Milling tool wear sample.
Tool blade image: 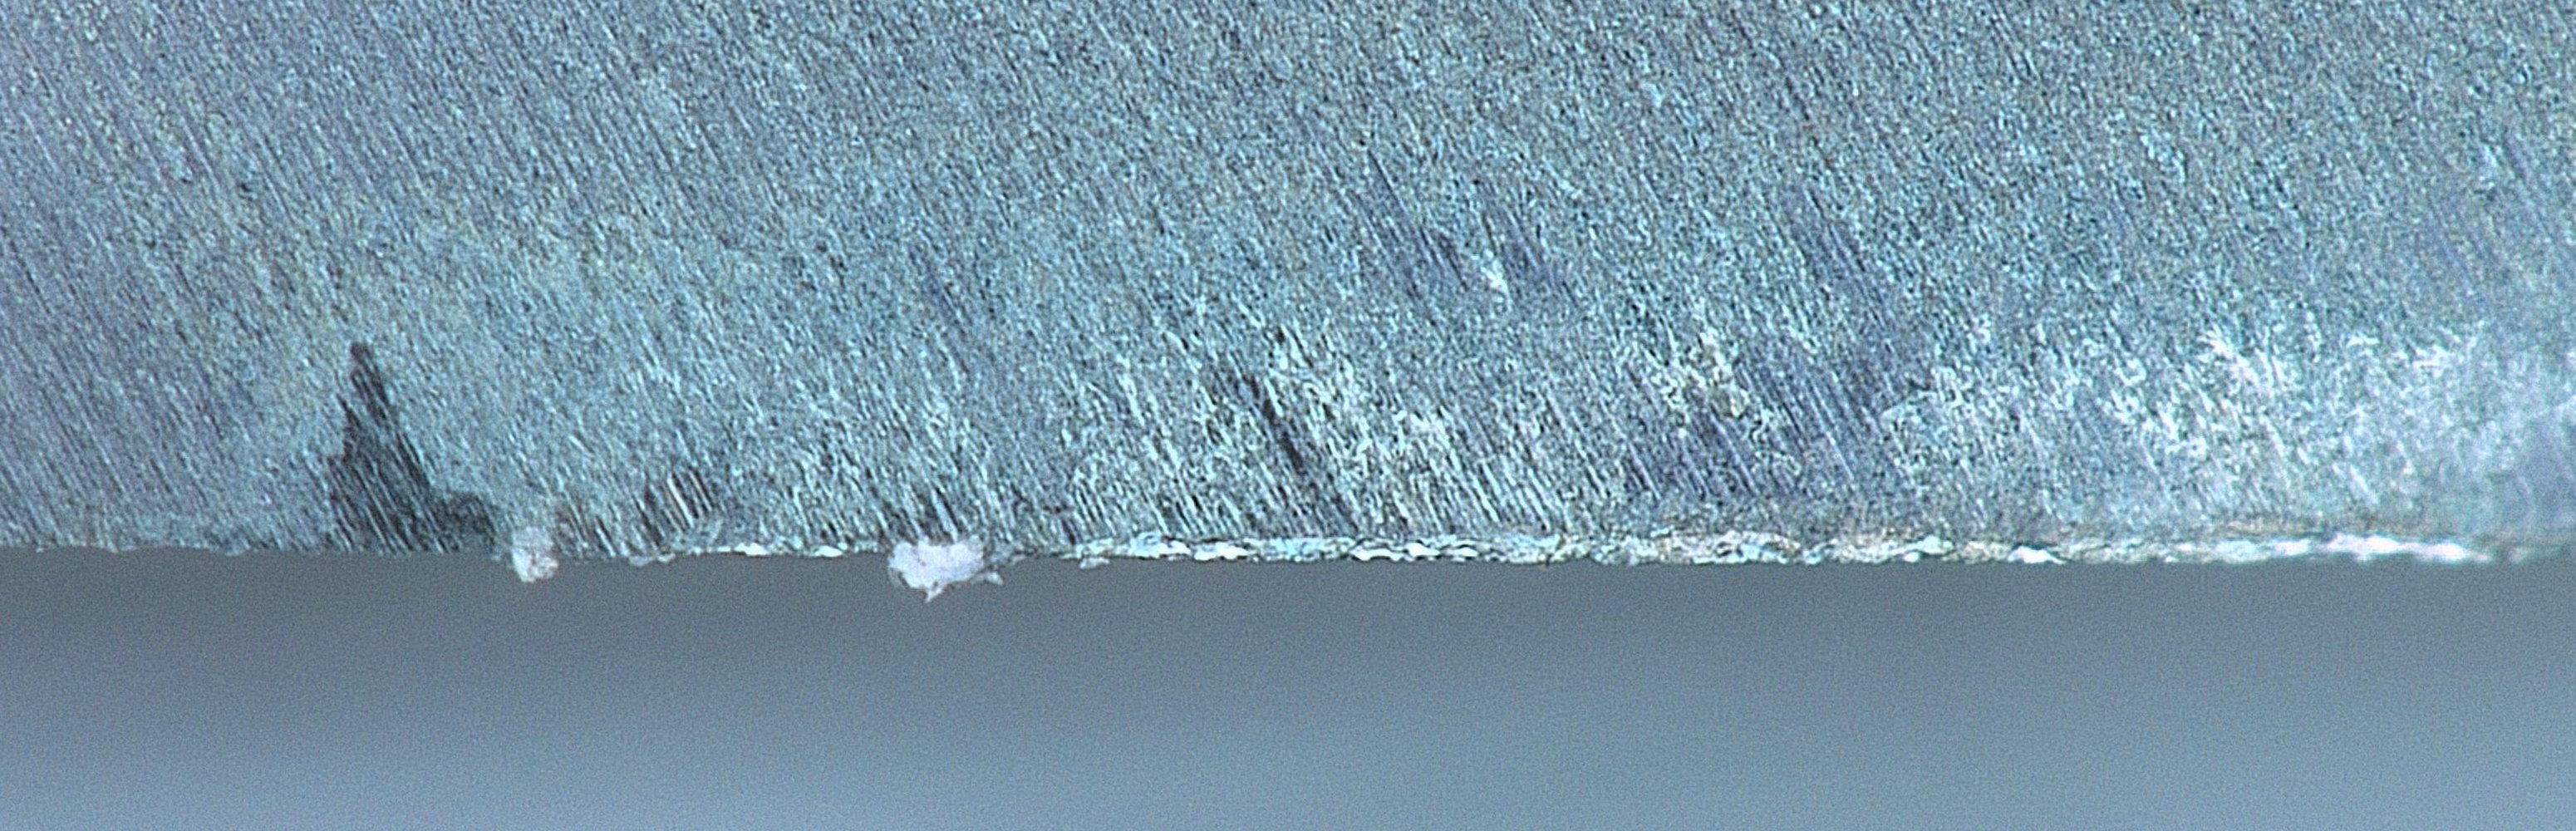
Chip image: 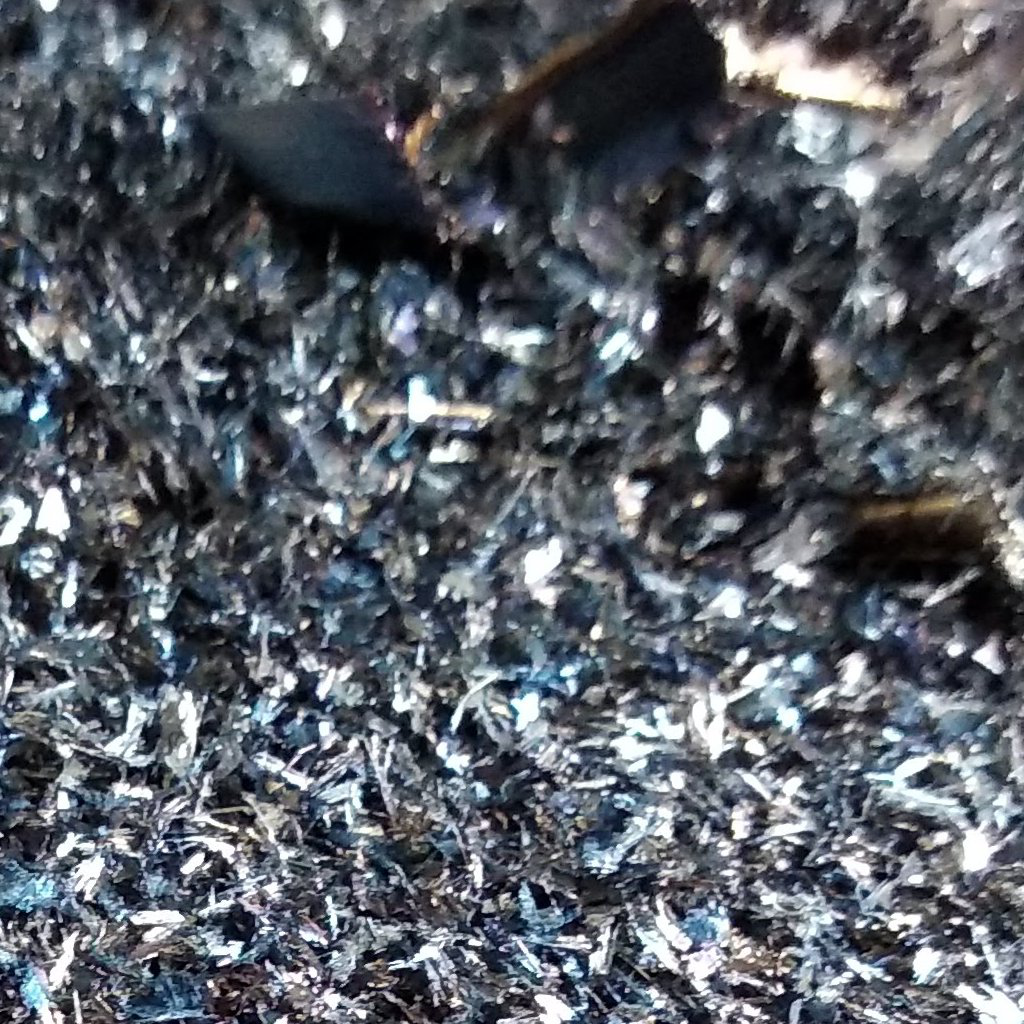
Workpiece image: 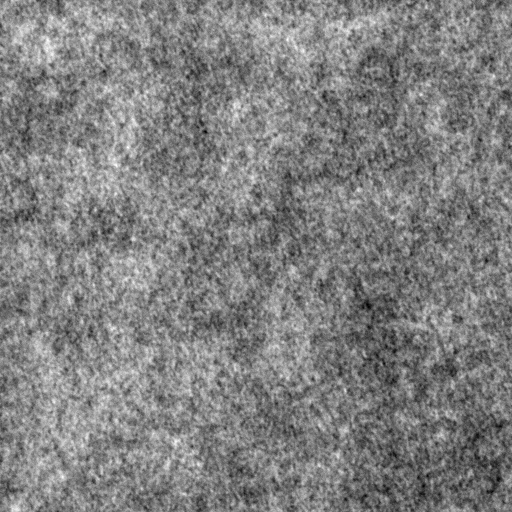
Tool wear state: dulled
Gaps: 7.92
Flank wear: 118.61
Overhang: 39.75
Force-signal Mel-spectrograms (X, Y, Z axes): 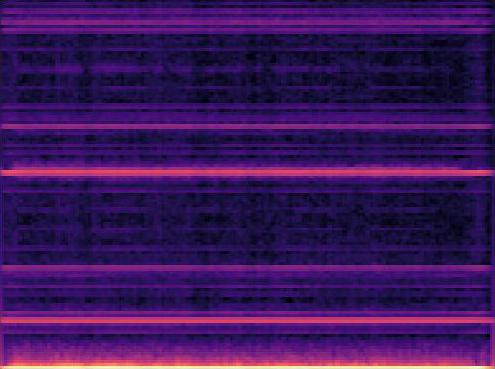 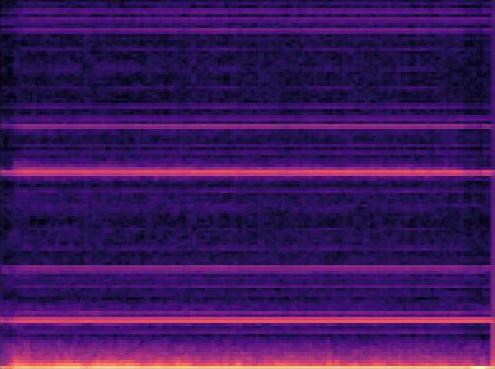 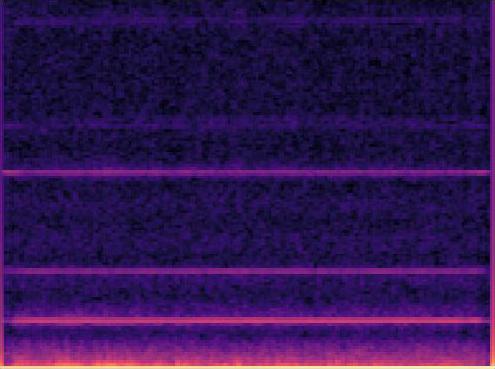
Force-signal scalograms (X, Y, Z axes): 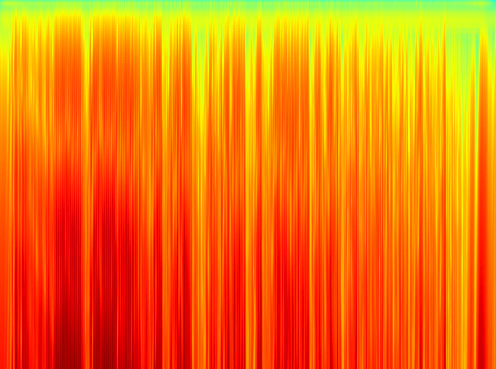 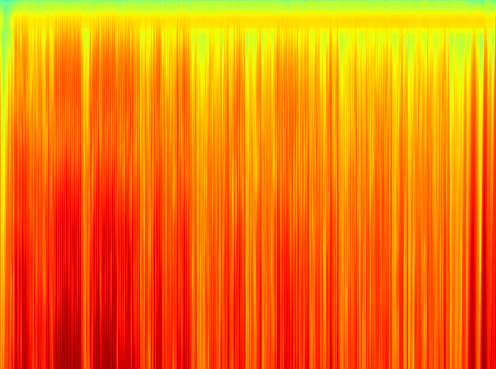 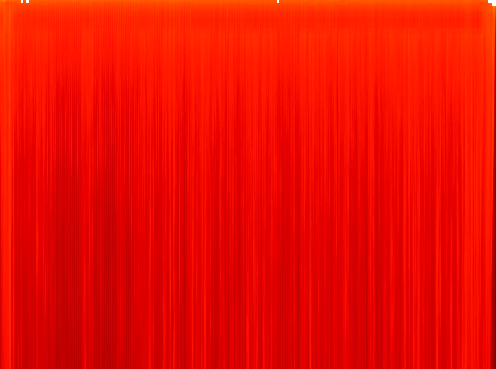
Force phase: accelerated_severe_wear